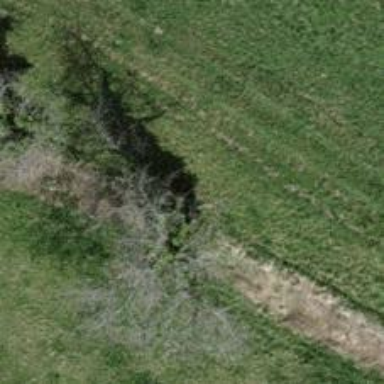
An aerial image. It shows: Row of trees in natural setting.